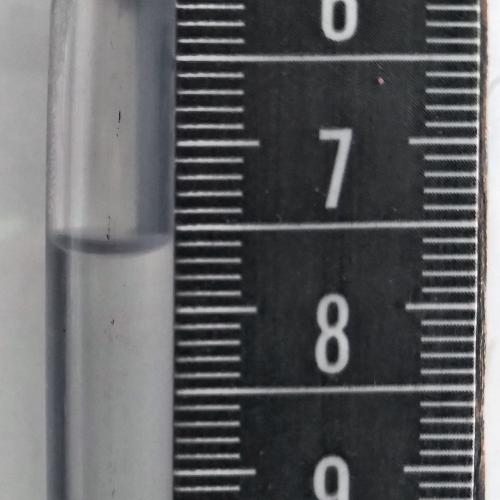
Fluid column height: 7.6 cm